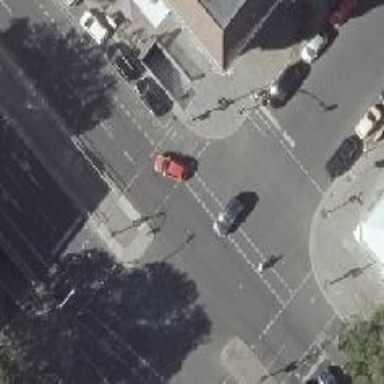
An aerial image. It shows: Footway located on traffic island.